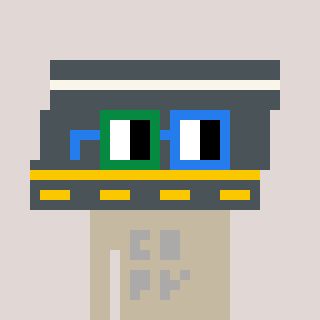
a pixel art character with square green and blue glasses, a road-shaped head and a bege-colored body on a warm background